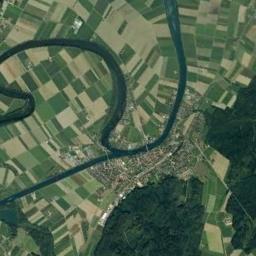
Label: river